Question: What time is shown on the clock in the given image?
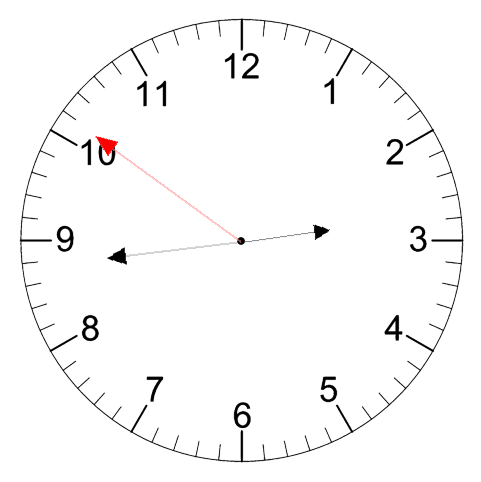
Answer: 02:43:51